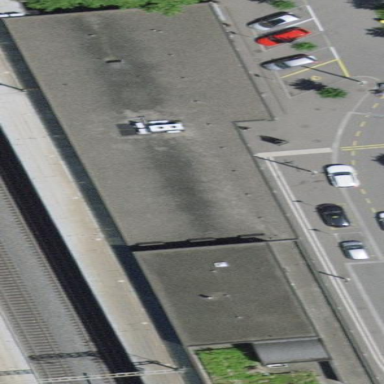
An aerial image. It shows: Train station building.